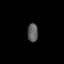
Tissue: lung
Cell type: Myeloid cells
Senescence score: 0.555
Nuclear area (px): 193
Mean DAPI intensity: 92.813